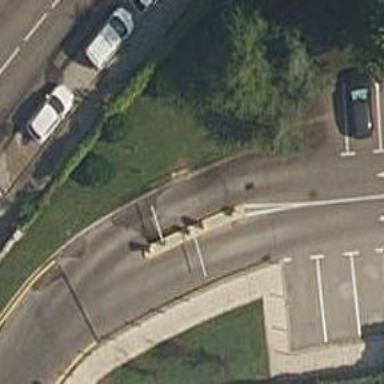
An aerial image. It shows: Lift gate barrier.